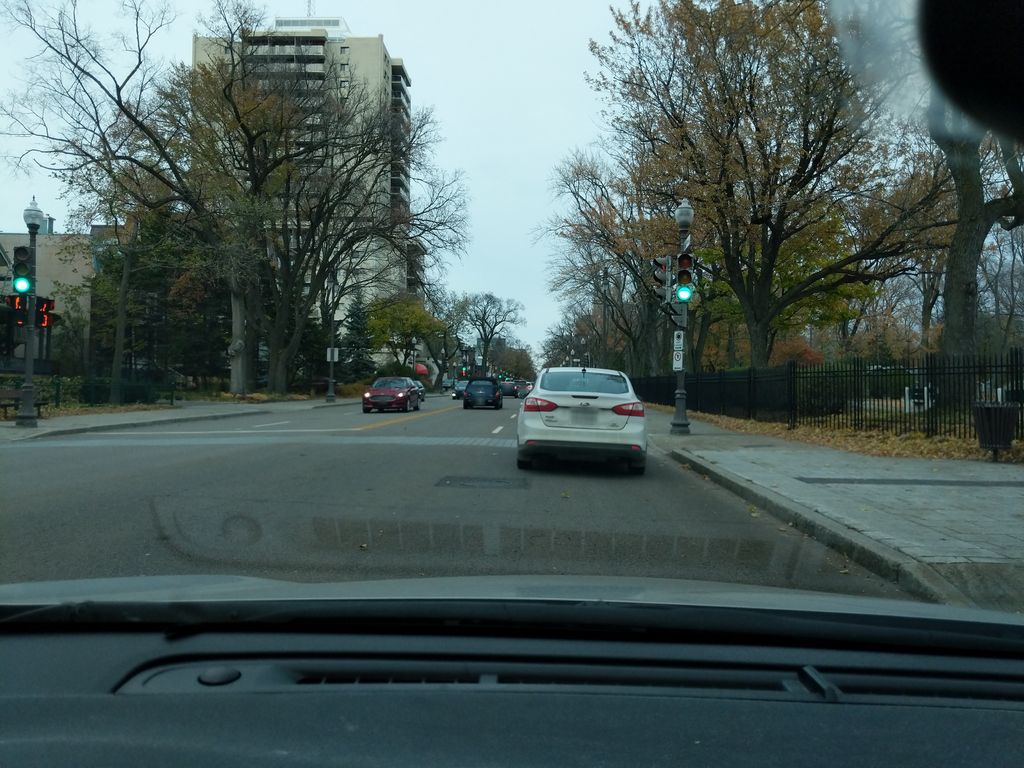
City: quebec_city